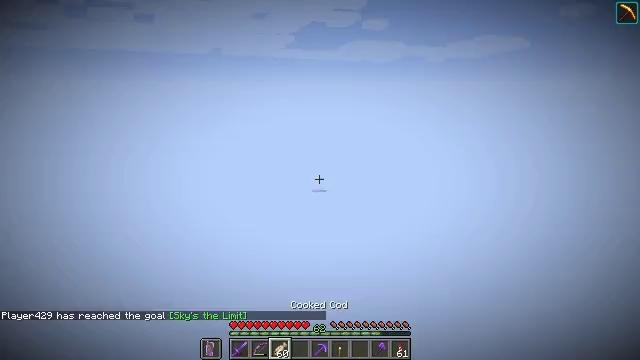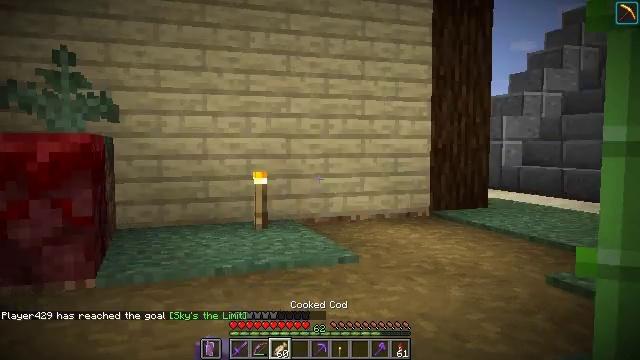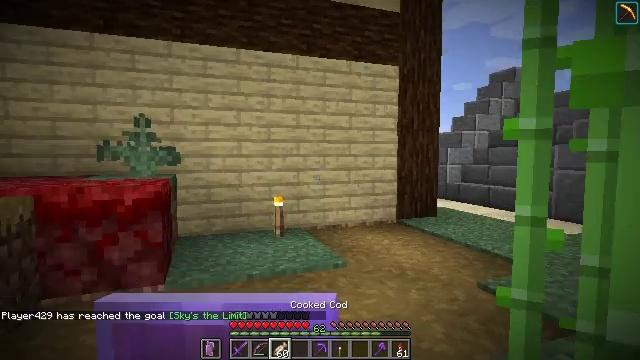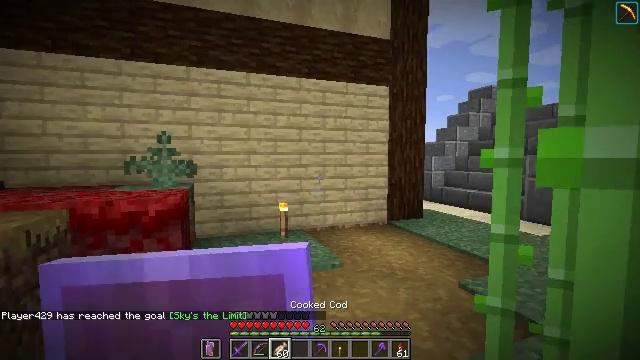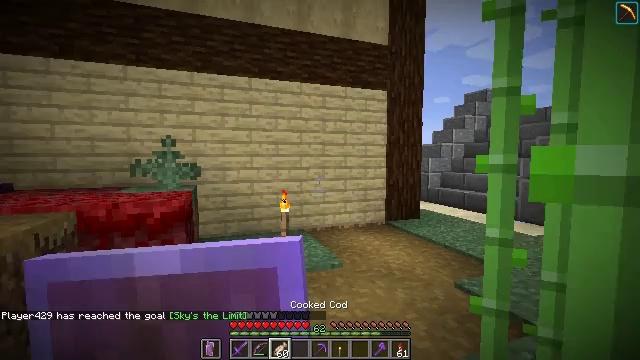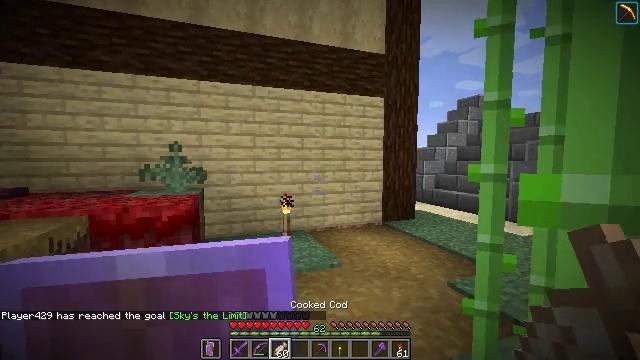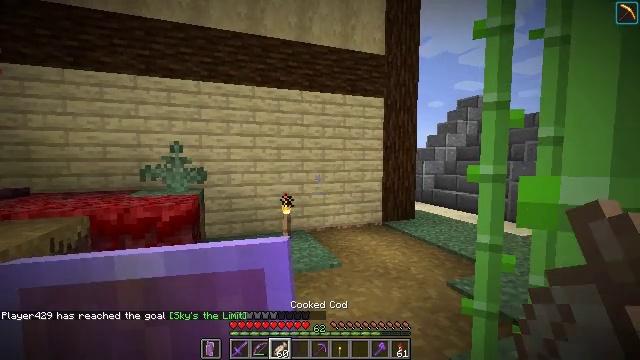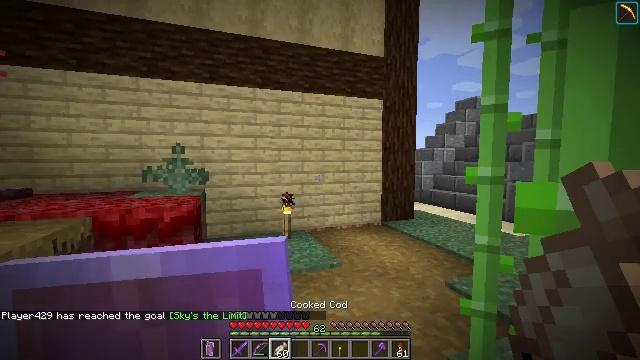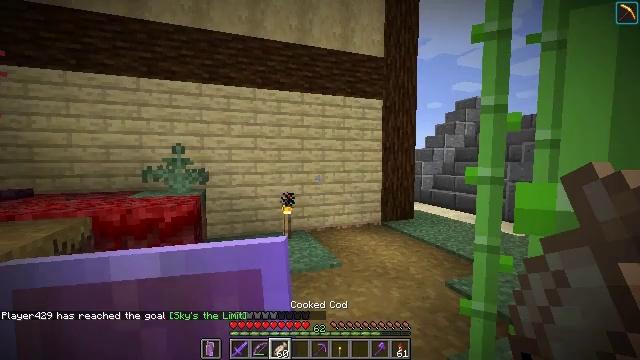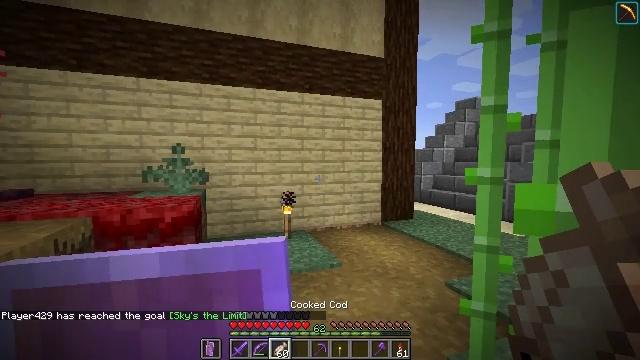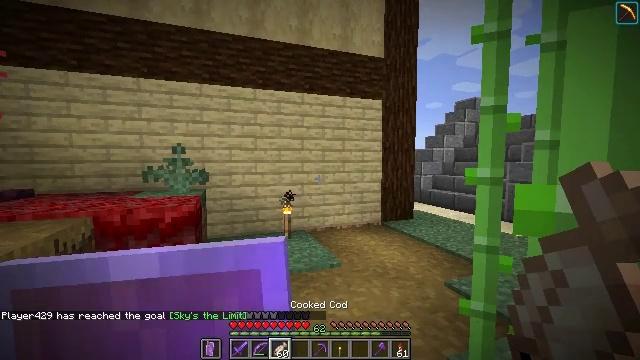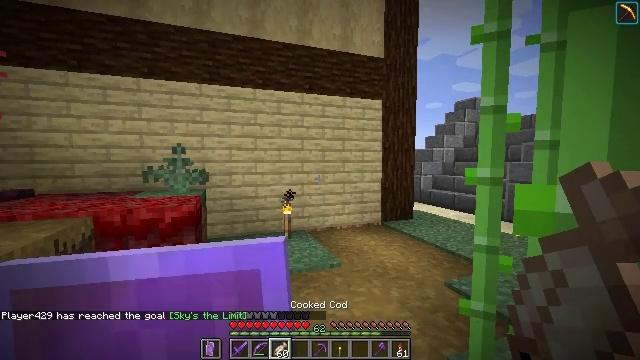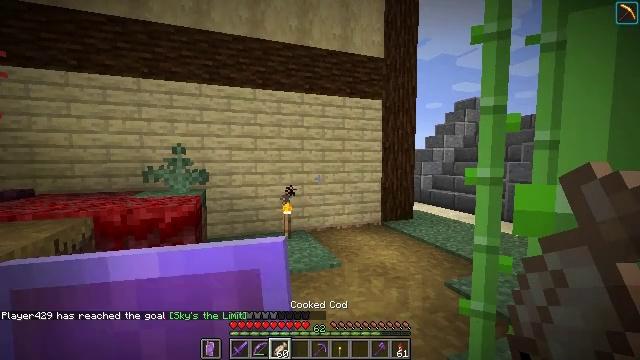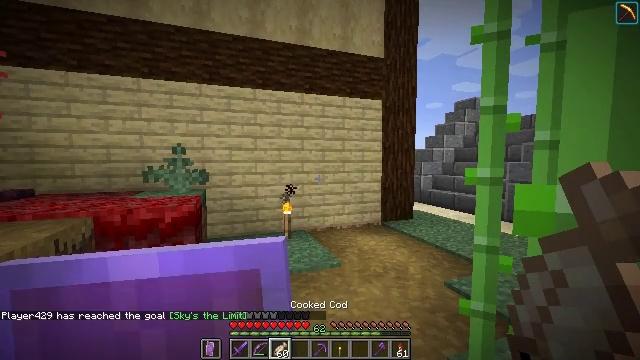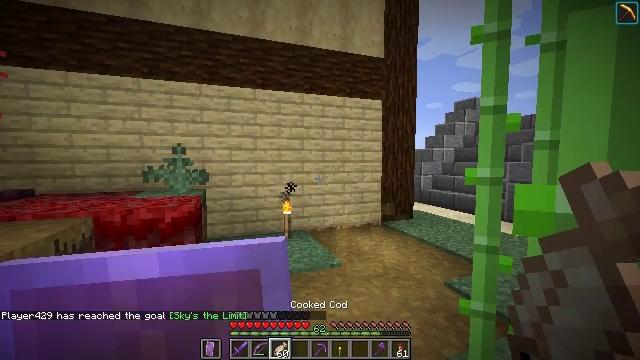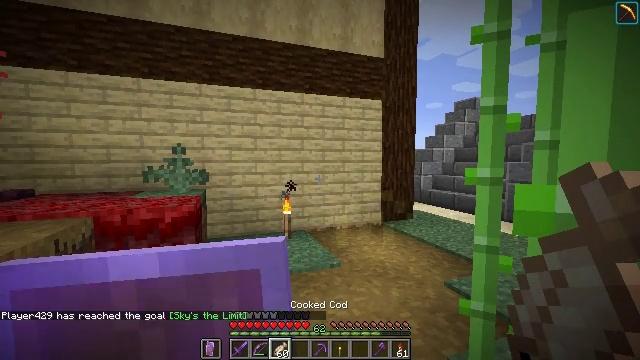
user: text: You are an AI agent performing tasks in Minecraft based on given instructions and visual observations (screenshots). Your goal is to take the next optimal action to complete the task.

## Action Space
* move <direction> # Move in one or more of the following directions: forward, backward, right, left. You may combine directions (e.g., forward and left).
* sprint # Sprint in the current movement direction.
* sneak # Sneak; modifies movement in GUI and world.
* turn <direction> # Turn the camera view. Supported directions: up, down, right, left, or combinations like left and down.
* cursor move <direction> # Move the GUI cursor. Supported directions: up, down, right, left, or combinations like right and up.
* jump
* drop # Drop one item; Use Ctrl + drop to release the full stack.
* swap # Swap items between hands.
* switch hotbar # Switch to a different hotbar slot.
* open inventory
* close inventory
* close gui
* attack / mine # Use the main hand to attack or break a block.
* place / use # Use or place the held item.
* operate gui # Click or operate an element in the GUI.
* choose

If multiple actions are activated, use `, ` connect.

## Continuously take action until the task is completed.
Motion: motion action
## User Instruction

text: Gather the blast furnace into your inventory.
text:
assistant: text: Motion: no_op
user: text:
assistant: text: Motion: no_op
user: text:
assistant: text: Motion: no_op
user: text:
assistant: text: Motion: no_op
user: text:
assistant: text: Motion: no_op
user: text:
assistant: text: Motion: no_op
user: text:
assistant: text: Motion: no_op
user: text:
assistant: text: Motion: no_op
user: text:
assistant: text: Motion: no_op
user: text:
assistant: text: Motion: no_op
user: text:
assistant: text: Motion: no_op
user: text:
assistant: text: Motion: no_op
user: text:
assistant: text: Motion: no_op
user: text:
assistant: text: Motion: no_op
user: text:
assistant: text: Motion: no_op
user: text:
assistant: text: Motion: no_op
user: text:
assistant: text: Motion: no_op
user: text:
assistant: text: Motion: no_op
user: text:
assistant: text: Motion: no_op
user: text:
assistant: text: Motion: no_op
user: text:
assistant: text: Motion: no_op
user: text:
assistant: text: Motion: no_op
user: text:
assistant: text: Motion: no_op
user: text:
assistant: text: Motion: no_op
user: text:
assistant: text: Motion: no_op
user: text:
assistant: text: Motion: no_op
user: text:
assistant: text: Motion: no_op
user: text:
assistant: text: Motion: no_op
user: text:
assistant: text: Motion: no_op
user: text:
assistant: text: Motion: no_op